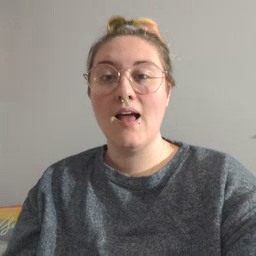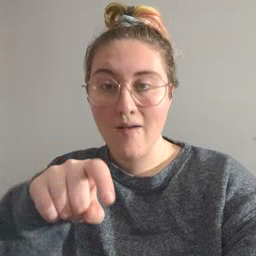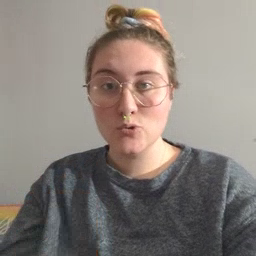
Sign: haveto